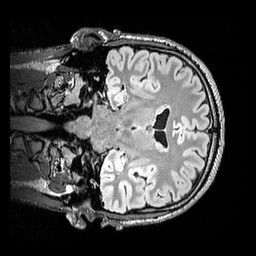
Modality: FLAIR
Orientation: coronal
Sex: male
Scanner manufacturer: siemens
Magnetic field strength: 3 T
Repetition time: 5 s
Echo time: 0.395 s